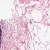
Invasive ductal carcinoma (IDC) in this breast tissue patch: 0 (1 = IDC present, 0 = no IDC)